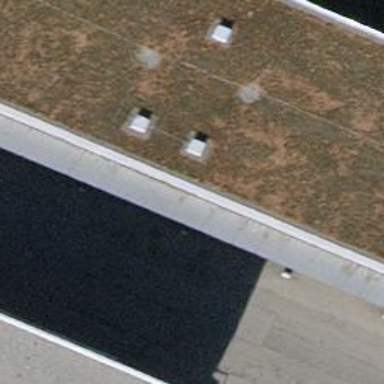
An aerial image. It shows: View of roof of building.